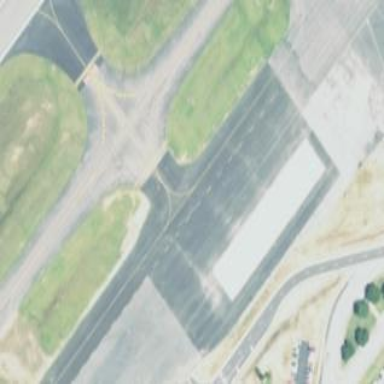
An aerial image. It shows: Asphalt apron at the airport.